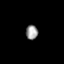
Tissue: prostate
Cell type: Fibroblasts
Senescence score: 0.6855
Nuclear area (px): 172
Mean DAPI intensity: 151.058